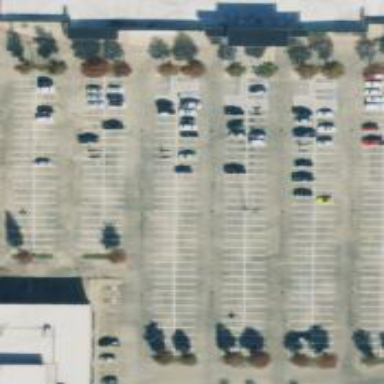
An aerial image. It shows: Parking space.